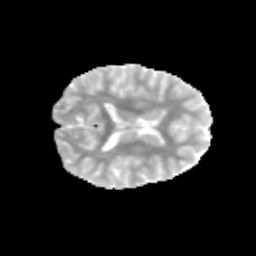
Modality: MD
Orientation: axial
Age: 13
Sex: female
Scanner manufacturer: siemens
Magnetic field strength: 3 T
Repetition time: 3.8 s
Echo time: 0.07 s